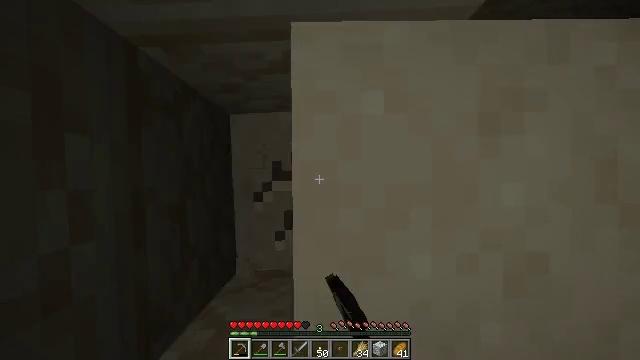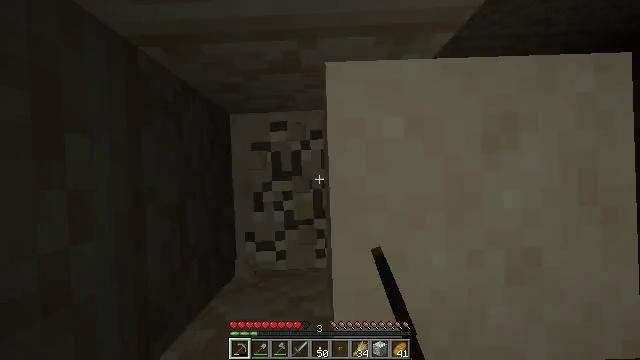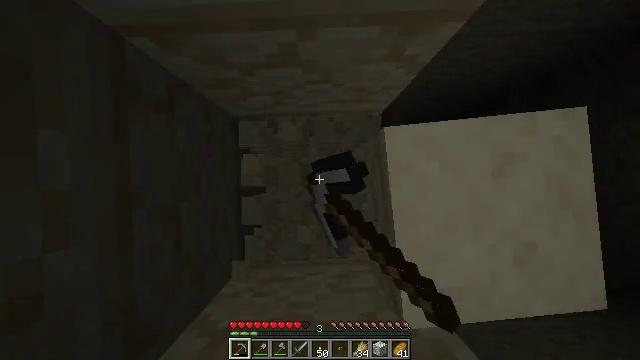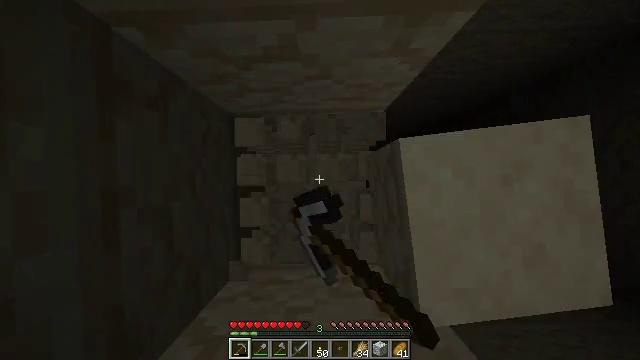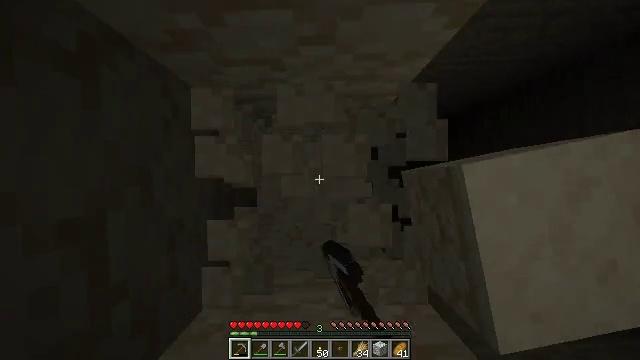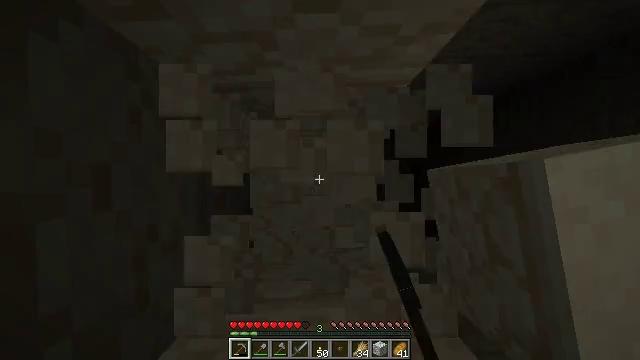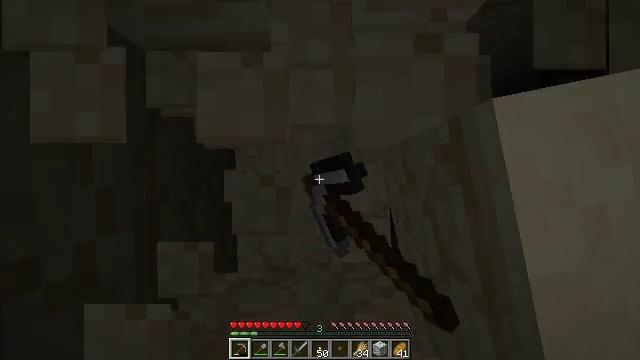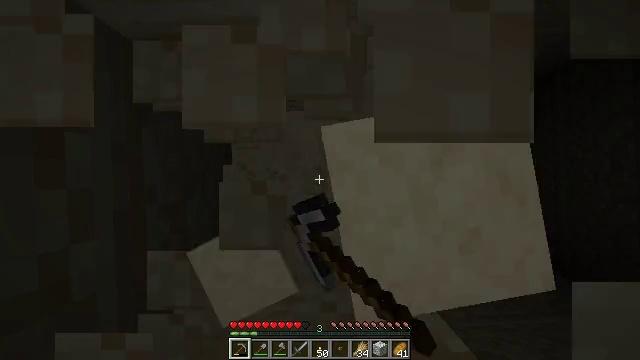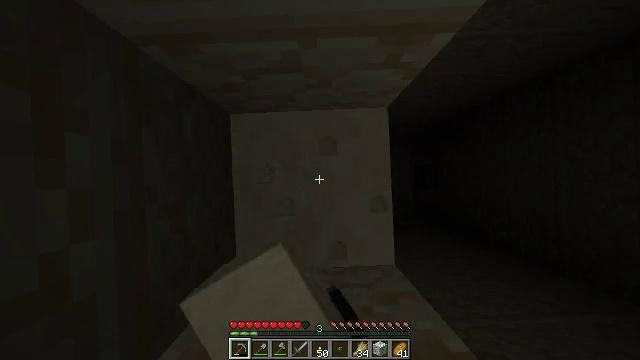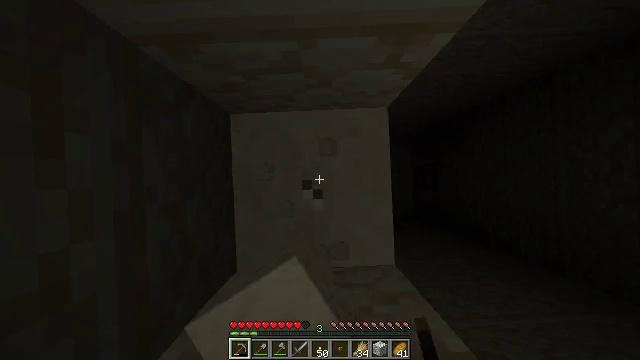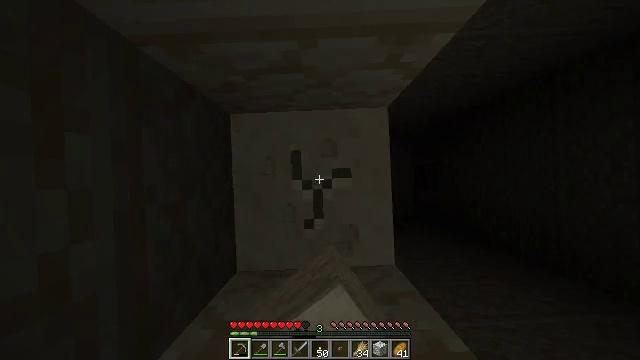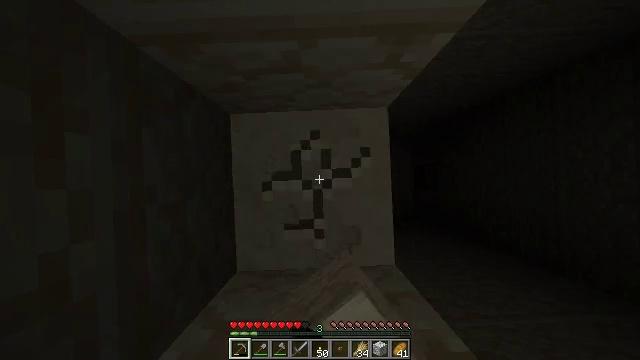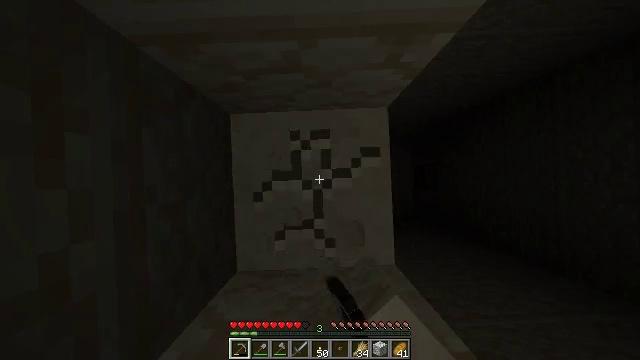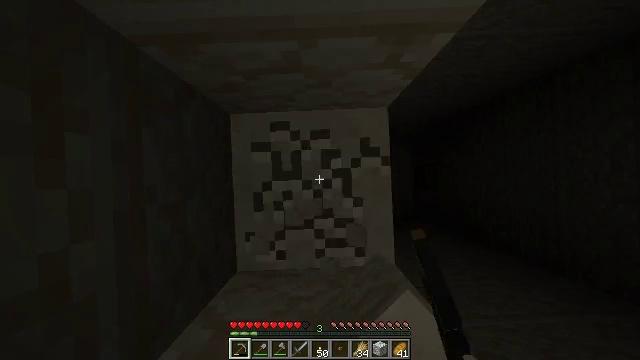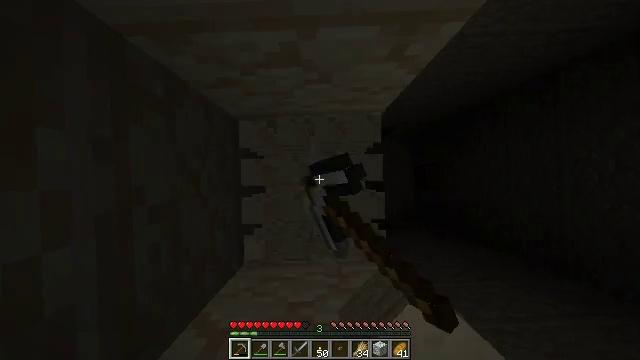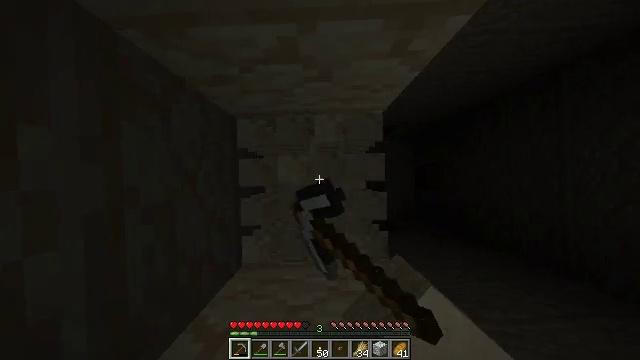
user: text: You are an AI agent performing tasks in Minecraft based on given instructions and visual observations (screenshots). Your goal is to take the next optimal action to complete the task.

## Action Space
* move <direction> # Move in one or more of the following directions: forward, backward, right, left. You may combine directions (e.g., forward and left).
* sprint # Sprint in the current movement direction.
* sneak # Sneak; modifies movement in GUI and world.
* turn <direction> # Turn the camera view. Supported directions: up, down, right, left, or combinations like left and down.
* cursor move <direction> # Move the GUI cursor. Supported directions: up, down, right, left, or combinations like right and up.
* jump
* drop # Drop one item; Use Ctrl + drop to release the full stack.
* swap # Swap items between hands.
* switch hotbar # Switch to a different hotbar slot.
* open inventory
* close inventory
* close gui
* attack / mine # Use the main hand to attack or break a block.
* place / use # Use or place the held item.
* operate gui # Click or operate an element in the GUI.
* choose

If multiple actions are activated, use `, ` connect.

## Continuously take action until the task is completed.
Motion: motion action
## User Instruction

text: Mine the sandstone block.
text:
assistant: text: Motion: attack / mine
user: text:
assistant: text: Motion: attack / mine
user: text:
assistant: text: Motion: attack / mine
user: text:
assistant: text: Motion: attack / mine
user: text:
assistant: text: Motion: attack / mine
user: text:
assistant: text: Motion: attack / mine
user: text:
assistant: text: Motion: attack / mine
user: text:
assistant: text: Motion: attack / mine
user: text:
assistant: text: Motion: attack / mine
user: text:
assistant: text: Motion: attack / mine
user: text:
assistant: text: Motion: attack / mine
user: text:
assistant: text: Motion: attack / mine
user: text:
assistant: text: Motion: attack / mine
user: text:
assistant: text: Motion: attack / mine
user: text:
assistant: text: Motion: attack / mine
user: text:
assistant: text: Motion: attack / mine
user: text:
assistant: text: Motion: attack / mine
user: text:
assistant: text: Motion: attack / mine
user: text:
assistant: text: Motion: attack / mine
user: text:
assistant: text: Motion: attack / mine
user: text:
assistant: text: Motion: attack / mine
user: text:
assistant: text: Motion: attack / mine
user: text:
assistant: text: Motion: attack / mine
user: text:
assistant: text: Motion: attack / mine
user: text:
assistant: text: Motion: attack / mine
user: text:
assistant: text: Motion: attack / mine
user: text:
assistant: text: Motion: attack / mine
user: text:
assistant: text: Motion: attack / mine
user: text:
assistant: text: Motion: attack / mine
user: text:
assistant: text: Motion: attack / mine